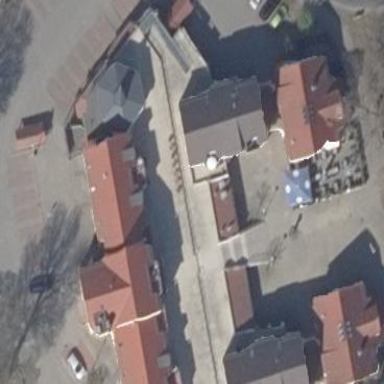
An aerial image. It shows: Parking area with paving stones surface.